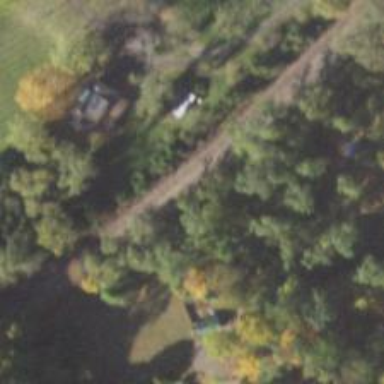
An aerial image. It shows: Preserved rail siding.